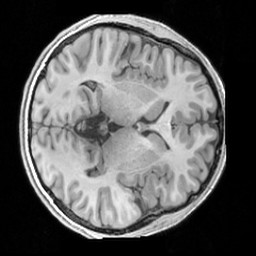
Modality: T1w
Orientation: axial
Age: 18
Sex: male
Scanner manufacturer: siemens
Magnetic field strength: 3 T
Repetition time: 1.63 s
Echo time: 0.00311 s